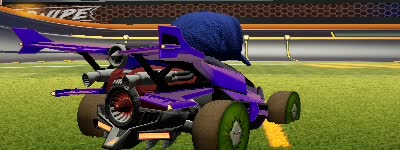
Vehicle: aftershock